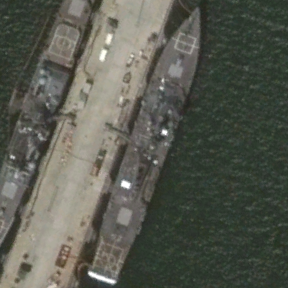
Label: destroyer